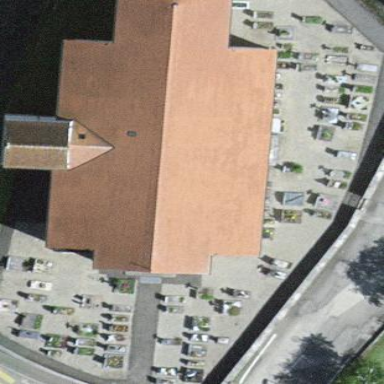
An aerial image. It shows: Cemetery.